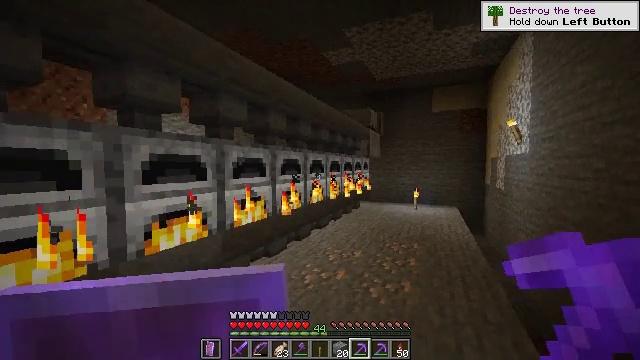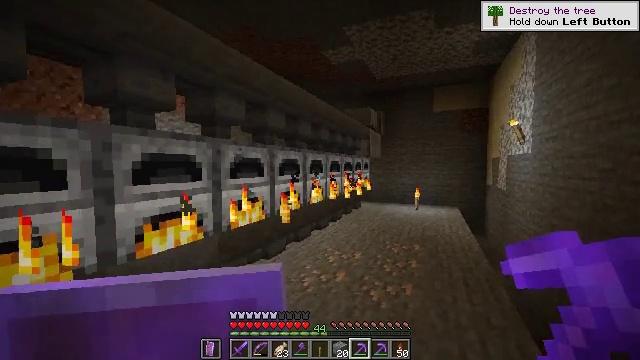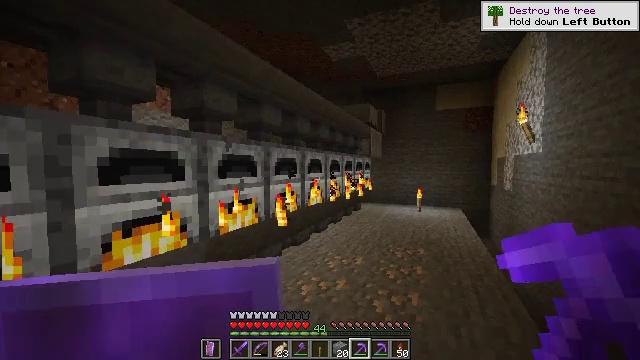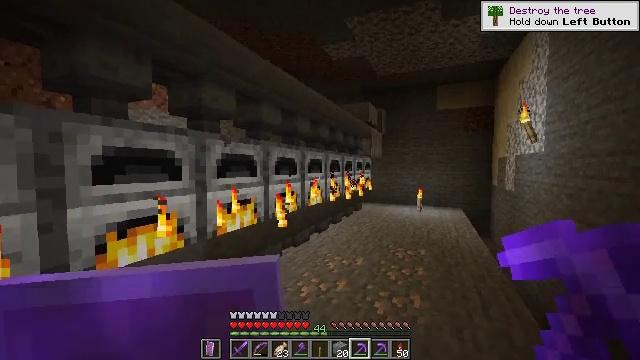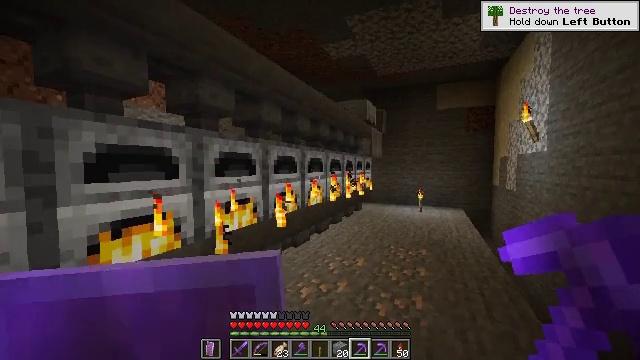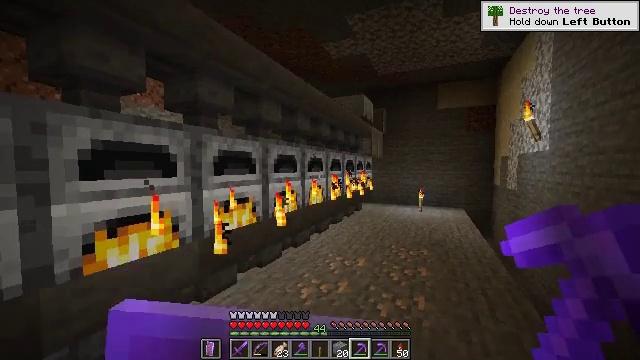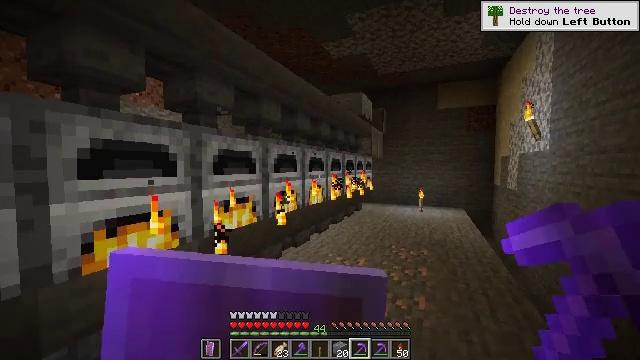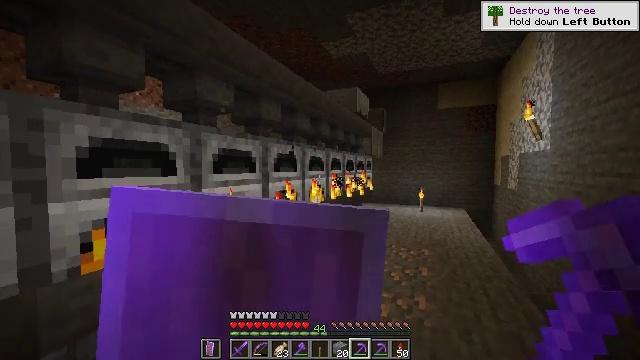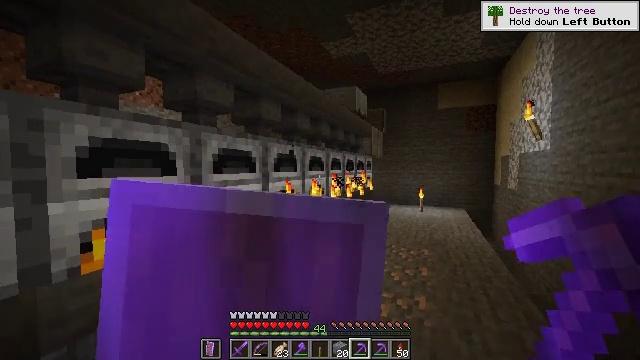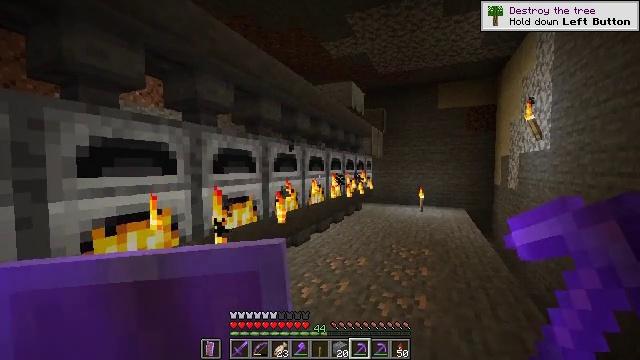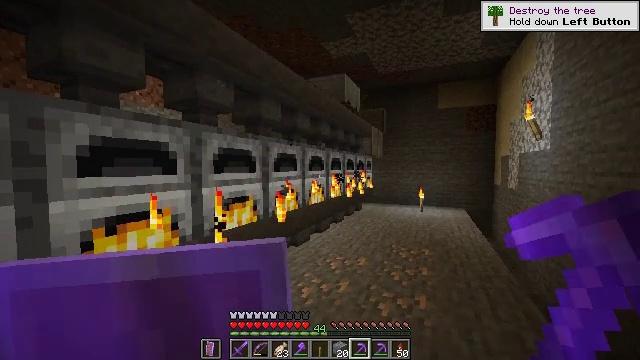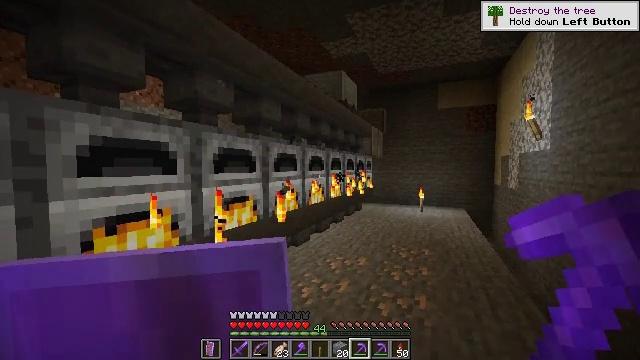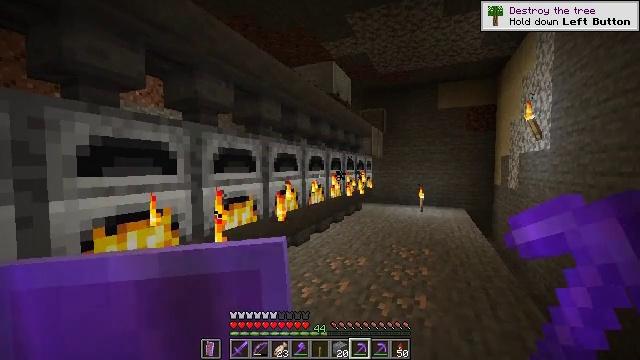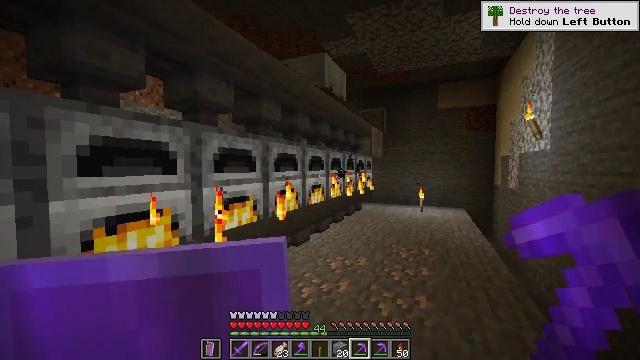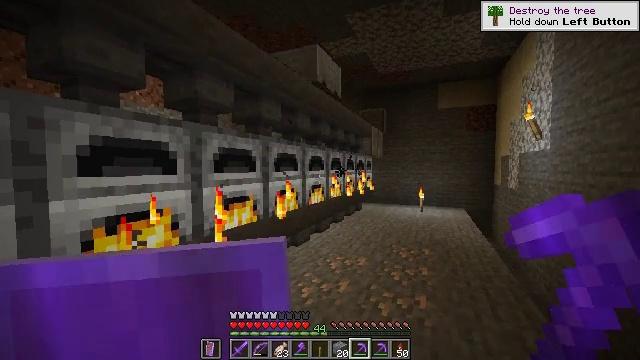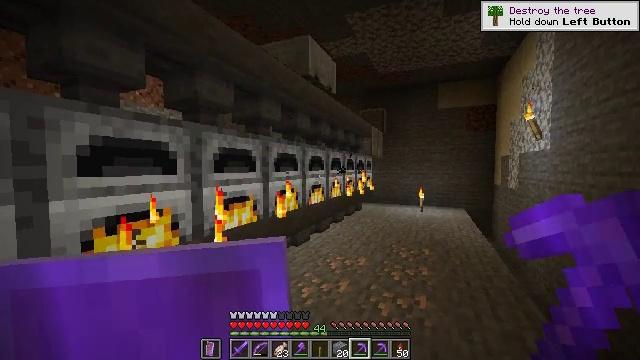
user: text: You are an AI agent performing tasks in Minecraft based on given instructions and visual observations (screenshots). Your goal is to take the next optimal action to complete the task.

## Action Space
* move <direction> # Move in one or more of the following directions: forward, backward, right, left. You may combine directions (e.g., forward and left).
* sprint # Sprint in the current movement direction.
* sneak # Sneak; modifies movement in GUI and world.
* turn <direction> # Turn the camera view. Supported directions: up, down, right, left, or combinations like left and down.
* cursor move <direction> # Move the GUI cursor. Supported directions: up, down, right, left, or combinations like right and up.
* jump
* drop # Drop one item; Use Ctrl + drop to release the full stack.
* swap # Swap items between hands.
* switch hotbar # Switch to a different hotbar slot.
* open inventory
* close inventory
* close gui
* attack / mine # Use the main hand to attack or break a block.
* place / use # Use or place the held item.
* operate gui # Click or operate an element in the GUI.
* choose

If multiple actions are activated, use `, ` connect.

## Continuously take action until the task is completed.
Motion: motion action
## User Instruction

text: craft item air
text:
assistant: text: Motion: move forward
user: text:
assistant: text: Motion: no_op
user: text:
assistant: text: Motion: no_op
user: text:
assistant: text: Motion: no_op
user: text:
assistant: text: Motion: use / place
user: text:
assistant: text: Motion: use / place
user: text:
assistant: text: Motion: use / place
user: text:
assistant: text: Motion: use / place
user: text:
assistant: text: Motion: no_op
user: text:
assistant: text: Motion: no_op
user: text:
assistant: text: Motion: no_op
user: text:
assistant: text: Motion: no_op
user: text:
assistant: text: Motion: no_op
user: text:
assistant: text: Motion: no_op
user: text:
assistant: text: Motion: no_op
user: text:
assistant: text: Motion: no_op
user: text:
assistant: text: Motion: no_op
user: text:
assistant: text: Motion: move forward
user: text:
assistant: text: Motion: move forward
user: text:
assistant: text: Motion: move forward
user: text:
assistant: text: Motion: move forward
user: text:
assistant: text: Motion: move forward and move right
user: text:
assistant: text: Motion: move forward and move right, turn left
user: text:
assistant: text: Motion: move forward and move right, turn left
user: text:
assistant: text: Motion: move forward and move right, turn left
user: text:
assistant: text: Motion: move forward and move right, turn left
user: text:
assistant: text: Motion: move forward and move right, turn left
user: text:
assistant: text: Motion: no_op
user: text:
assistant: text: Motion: no_op
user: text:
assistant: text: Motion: no_op